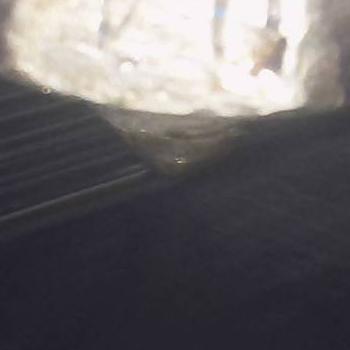
Flow rate: 188%